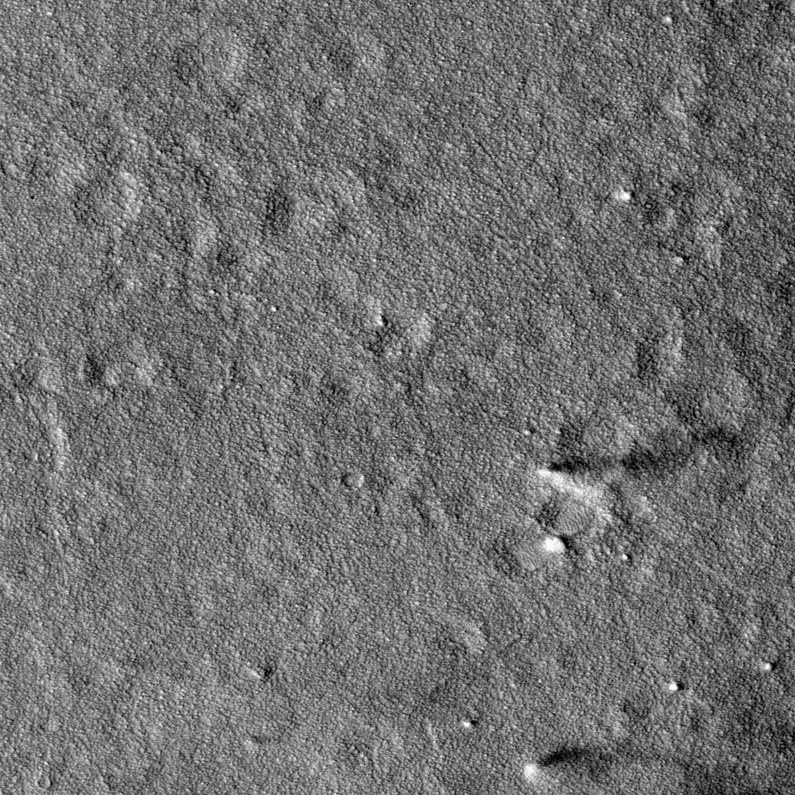
Label: dustdevil, dustdevil